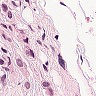
Metastatic tissue present: yes